Question: I am trying to make my app universal and for both IOS 8 IOS 7. This macros work perfectly in IOS Simulator but when I try to open it in IOS 7.1 simulator pups up this message in Xcode 6.1 Below is the image.
I have this macros:
'''
#define IS_IPAD (UI_USER_INTERFACE_IDIOM() == UIUserInterfaceIdiomPad)
#define IS_IPHONE (UI_USER_INTERFACE_IDIOM() == UIUserInterfaceIdiomPhone) // iPhone and iPod touch style UI
#define IS_IPHONE_5_IOS7 (IS_IPHONE && [[UIScreen mainScreen] bounds].size.height == 568.0f)
#define IS_IPHONE_6_IOS7 (IS_IPHONE && [[UIScreen mainScreen] bounds].size.height == 667.0f)
#define IS_IPHONE_6P_IOS7 (IS_IPHONE && [[UIScreen mainScreen] bounds].size.height == 736.0f)
#define IS_IPHONE_4_AND_OLDER_IOS7 (IS_IPHONE && [[UIScreen mainScreen] bounds].size.height < 568.0f)
#define IS_IPHONE_5_IOS8 (IS_IPHONE && ([[UIScreen mainScreen] nativeBounds].size.height/[[UIScreen mainScreen] nativeScale]) == 568.0f)
#define IS_IPHONE_6_IOS8 (IS_IPHONE && ([[UIScreen mainScreen] nativeBounds].size.height/[[UIScreen mainScreen] nativeScale]) == 667.0f)
#define IS_IPHONE_6P_IOS8 (IS_IPHONE && ([[UIScreen mainScreen] nativeBounds].size.height/[[UIScreen mainScreen] nativeScale]) == 736.0f)
#define IS_IPHONE_4_AND_OLDER_IOS8 (IS_IPHONE && ([[UIScreen mainScreen] nativeBounds].size.height/[[UIScreen mainScreen] nativeScale]) < 568.0f)
#define IS_IPHONE_5 ( ( [ [ UIScreen mainScreen ] respondsToSelector: @selector( nativeBounds ) ] ) ? IS_IPHONE_5_IOS8 : IS_IPHONE_5_IOS7 )
#define IS_IPHONE_6 ( ( [ [ UIScreen mainScreen ] respondsToSelector: @selector( nativeBounds ) ] ) ? IS_IPHONE_6_IOS8 : IS_IPHONE_6_IOS7 )
#define IS_IPHONE_6P ( ( [ [ UIScreen mainScreen ] respondsToSelector: @selector( nativeBounds ) ] ) ? IS_IPHONE_6P_IOS8 : IS_IPHONE_6P_IOS7 )
#define IS_IPHONE_4_AND_OLDER ( ( [ [ UIScreen mainScreen ] respondsToSelector: @selector( nativeBounds ) ] ) ? IS_IPHONE_4_AND_OLDER_IOS8 : IS_IPHONE_4_AND_OLDER_IOS7 )
'''
How do I solve this problem?
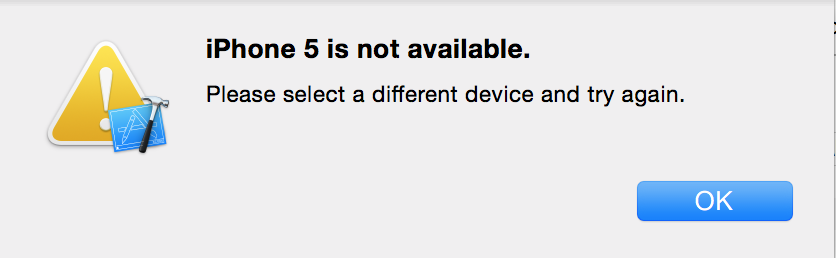
Answer: Probably the 7.1 simulator is not installed on your computer (it is not installed by default). Inside Preferences > Downloads see whether it's installed under Components.